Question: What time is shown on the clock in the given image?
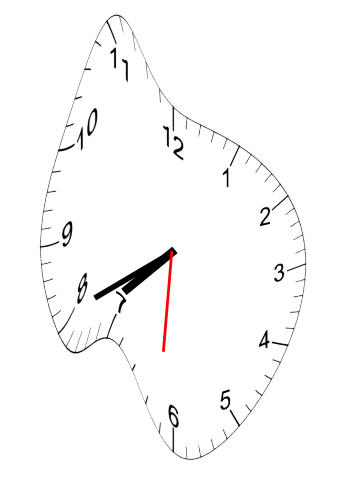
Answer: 07:40:31